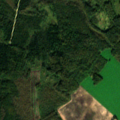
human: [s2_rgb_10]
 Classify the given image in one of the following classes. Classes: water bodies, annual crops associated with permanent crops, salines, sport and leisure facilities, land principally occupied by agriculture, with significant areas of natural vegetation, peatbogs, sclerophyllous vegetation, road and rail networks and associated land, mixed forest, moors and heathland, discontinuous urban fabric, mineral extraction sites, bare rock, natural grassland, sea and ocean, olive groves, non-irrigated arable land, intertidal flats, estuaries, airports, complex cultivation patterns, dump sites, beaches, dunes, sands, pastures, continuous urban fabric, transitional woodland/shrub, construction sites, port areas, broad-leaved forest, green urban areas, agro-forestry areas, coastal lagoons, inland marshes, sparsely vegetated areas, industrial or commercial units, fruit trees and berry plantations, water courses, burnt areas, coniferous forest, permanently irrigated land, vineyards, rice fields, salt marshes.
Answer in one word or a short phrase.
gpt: non-irrigated arable land, broad-leaved forest, mixed forest, transitional woodland/shrub